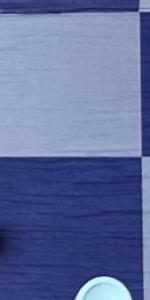
Label: Empty